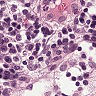
Metastatic tissue present: no